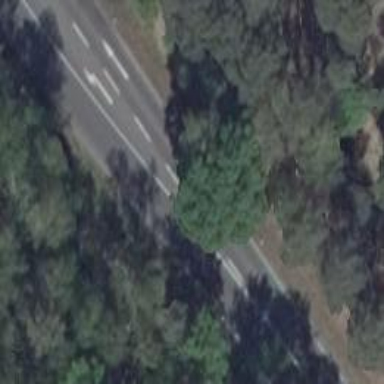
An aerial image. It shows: Primary road with asphalt surface.